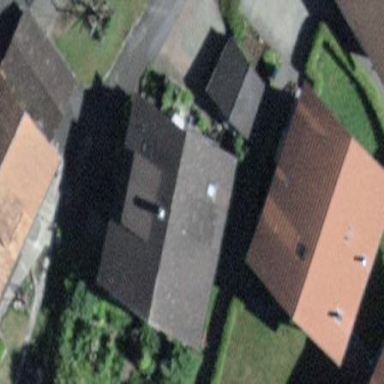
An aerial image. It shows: Residential building.